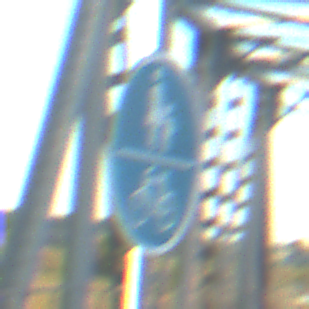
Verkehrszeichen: GemeinsamerGehUndRadweg
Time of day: SunriseSunset
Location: Outdoor (RoadRail)
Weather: Clear
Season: NotSpecified
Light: Natural